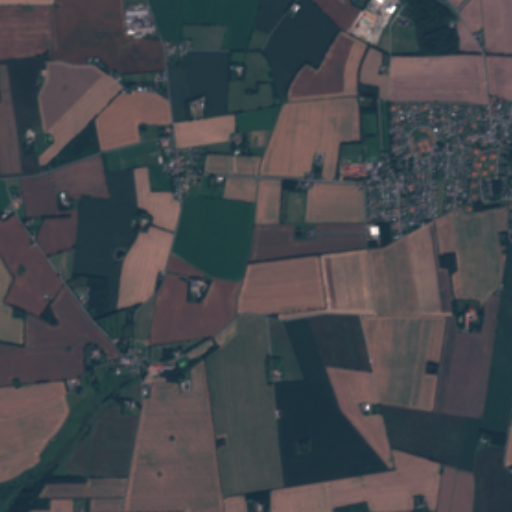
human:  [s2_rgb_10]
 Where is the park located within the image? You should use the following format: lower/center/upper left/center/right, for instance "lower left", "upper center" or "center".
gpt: The park is located in the center of the image.
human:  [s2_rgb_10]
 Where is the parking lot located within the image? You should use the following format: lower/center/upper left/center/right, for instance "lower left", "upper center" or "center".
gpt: The parking lot is located in the upper right of the image.
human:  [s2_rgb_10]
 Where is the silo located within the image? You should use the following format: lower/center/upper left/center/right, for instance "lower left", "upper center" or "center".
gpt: The silo is located in the center right of the image.
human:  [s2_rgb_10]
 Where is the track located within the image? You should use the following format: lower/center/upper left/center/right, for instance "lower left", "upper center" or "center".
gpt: There is no track in the image.